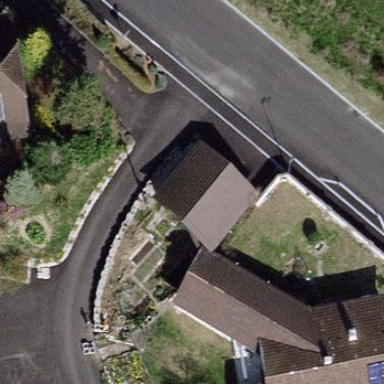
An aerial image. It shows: Garage building.